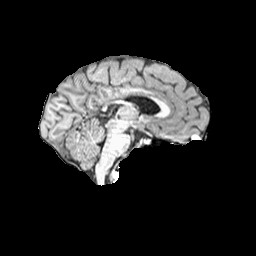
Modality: T1w
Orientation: sagittal
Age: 15
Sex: male